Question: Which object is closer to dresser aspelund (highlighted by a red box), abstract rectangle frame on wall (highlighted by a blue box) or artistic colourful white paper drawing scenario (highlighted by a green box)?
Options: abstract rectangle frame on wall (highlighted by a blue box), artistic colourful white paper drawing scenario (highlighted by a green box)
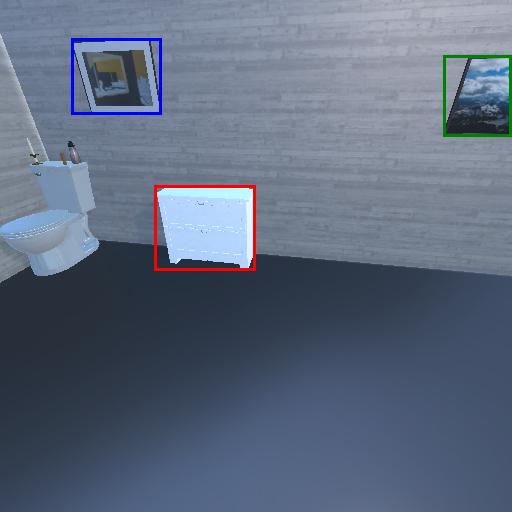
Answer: abstract rectangle frame on wall (highlighted by a blue box)